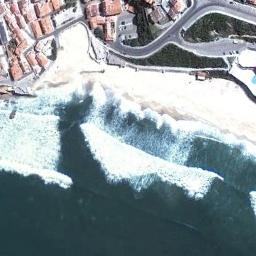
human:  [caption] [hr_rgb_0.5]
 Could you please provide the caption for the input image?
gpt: The beach is made up of a road, Many buildings and grass .

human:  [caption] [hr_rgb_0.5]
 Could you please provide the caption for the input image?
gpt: There was a lot of spray near the beach .

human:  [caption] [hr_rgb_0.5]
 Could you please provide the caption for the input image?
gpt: The beach with white sand and the residential area and a road beside .

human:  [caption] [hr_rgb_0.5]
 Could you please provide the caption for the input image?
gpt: Deep blue water and red houses .

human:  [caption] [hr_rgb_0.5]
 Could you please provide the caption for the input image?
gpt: Many buildings  are beside the beach .